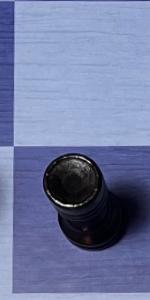
Label: Rook_Black